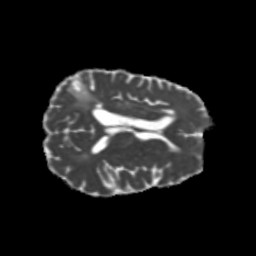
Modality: MD
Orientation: axial
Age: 50
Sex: female
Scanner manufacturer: siemens
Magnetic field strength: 3 T
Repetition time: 5.25 s
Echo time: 0.08 s